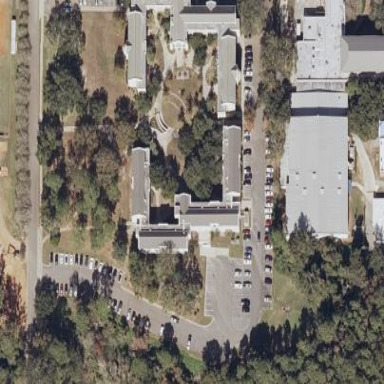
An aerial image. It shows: College building.